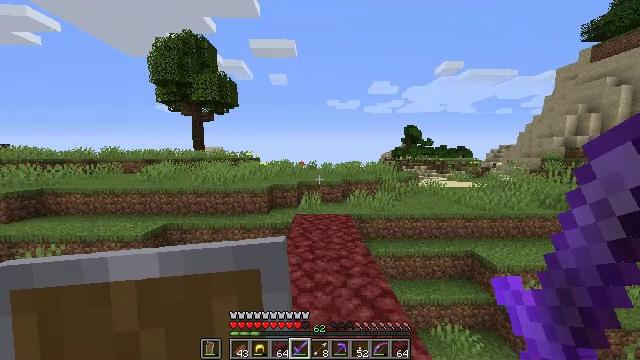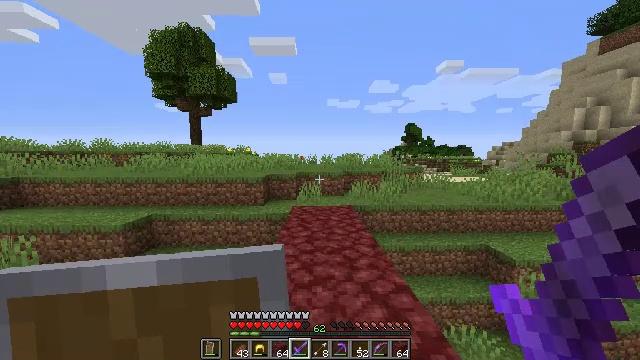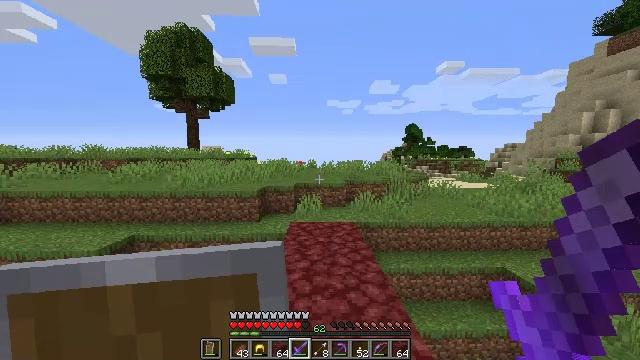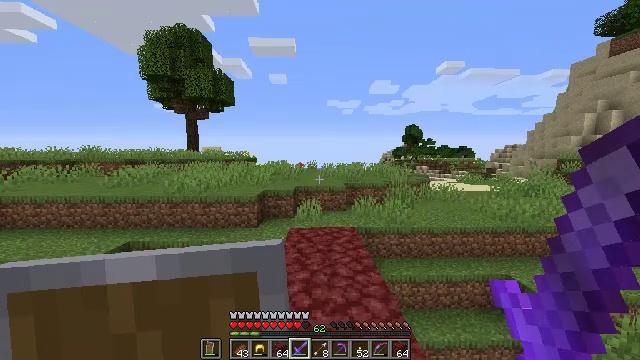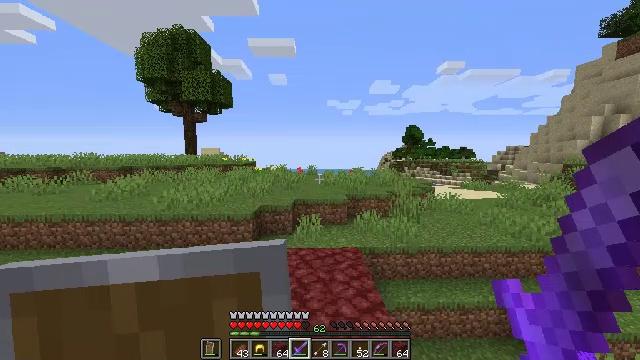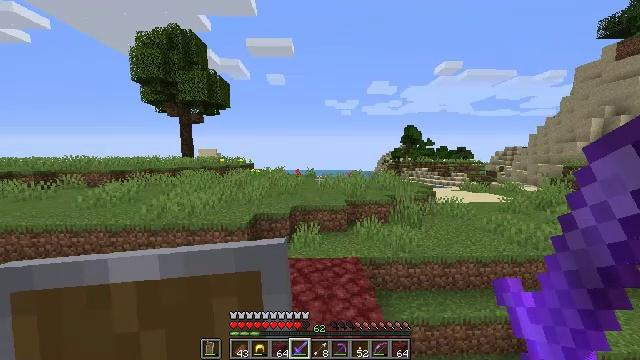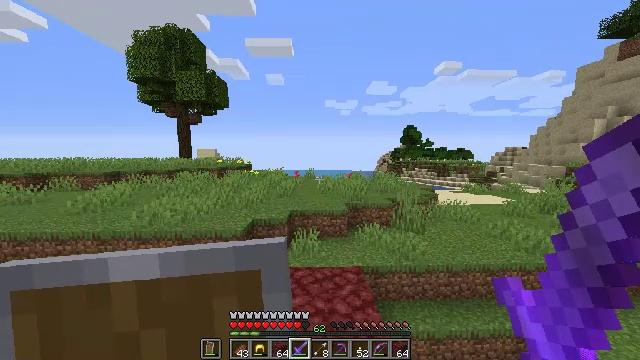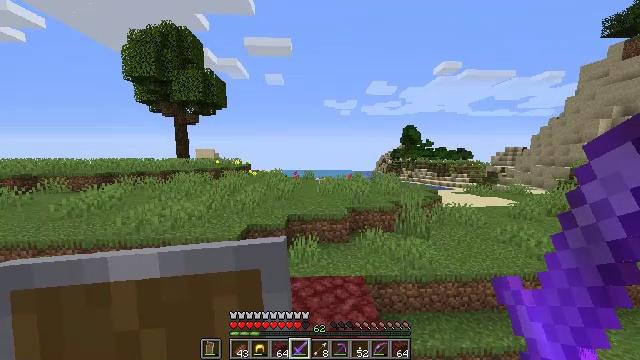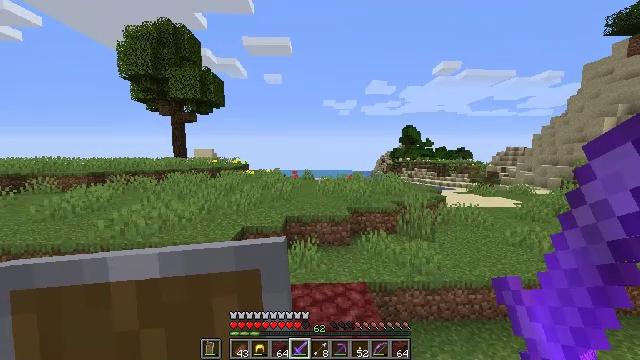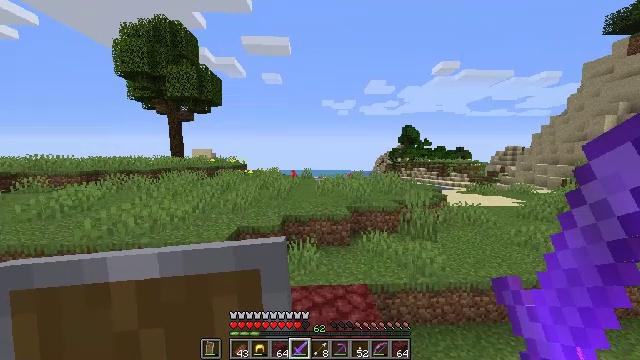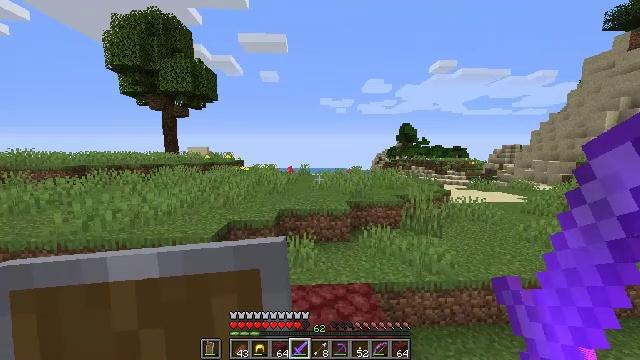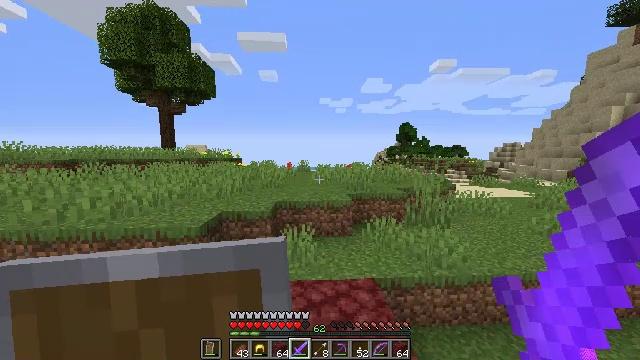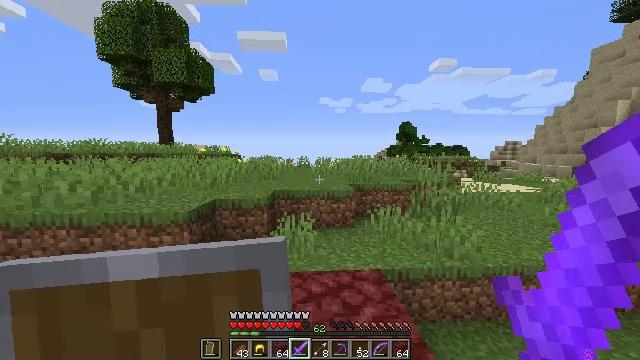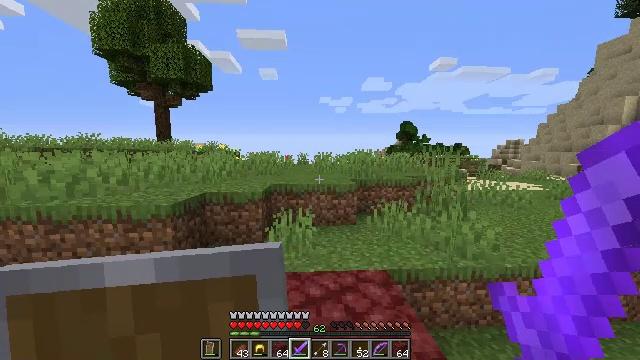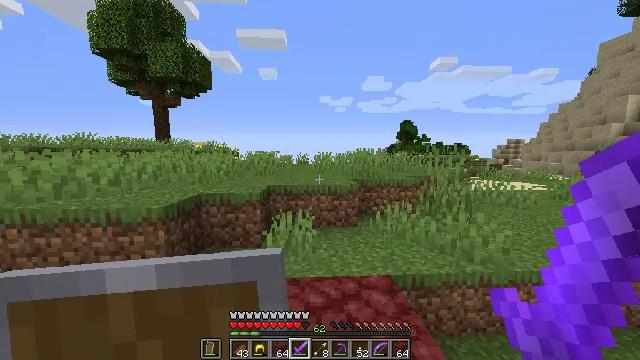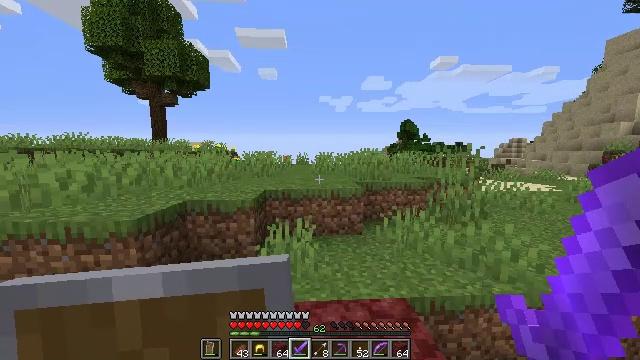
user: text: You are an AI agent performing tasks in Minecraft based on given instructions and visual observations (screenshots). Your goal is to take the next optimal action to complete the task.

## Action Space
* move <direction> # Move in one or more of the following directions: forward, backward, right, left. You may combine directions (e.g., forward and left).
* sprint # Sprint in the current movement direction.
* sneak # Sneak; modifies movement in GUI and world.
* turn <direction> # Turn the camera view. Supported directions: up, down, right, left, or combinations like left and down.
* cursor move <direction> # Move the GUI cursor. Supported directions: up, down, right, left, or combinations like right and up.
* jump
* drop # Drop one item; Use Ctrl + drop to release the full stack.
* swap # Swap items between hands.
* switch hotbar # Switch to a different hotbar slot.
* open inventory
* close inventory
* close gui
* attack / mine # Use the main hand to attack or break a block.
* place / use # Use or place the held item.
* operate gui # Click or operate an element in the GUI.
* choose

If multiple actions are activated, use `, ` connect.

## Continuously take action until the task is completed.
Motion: motion action
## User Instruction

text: Break the ender chest to move it.
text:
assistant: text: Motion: move forward, jump
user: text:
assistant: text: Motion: move forward, jump
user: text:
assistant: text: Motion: move forward, jump
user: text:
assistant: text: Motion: move forward, jump
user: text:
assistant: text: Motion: move forward, jump
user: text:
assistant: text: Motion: move forward, jump
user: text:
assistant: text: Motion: move forward, jump
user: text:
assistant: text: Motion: move forward, jump
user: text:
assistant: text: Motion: move forward, jump
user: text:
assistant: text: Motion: move forward, jump
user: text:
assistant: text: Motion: move forward
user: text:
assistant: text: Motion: move forward
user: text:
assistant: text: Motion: move forward
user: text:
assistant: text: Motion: move forward
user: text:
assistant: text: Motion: move forward
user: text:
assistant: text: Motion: move forward
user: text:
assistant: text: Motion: move forward
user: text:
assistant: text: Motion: move forward
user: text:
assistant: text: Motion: move forward, turn right
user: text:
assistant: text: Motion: move forward, turn right and down
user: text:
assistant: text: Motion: move forward, turn right and down, jump
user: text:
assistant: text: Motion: move forward, jump
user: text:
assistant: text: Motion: move forward, turn right, jump
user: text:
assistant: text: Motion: move forward, turn right, jump
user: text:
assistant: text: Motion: move forward, turn right, jump
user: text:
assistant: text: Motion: move forward, jump
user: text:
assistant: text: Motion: move forward, turn right, jump
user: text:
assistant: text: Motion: move forward, jump
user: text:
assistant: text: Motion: move forward, turn right, jump
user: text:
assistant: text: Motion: move forward, turn right, jump